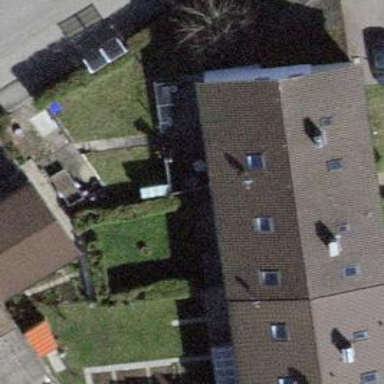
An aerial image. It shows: Gabled roof house.